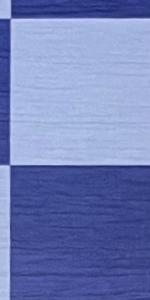
Label: Empty